Question: im new at learning python (first programming language learned at university was C) and want to write a little card-game step by step as a practice. More specifically it's about a Texas Holdem Poker game.
I wrote a class 'cPlayer' with all relevant attributes.
'''
class cPlayer(object):
def __init__ (self, id=0, name='', hand=[], credit=1000):
self.id=id
self.name=name
self.hand=hand
self.credit=credit
'''
Then I made a list of playing cards, and shuffled it.
'''
deck=[]
for i in range(0,4):
for j in range(0,13):
deck.append([value[j], suit[i]])
shuffle(deck)
'''
Further I have a List, which is filled with 6 'cPlayer' via a for-loop.
'''
list_of_players=[]
for i in range(PLAYERS):
x=cPlayer()
x.id=i+1
x.name=i+1
for j in range(2):
x.hand.append([0,0])
list_of_players.append(x)
'''
In the first step, i just want to give each 'cPlayer' a 'hand', which is a list of two cards, which again is a list of two values ('value' and 'suit'). Therefor I wrote a function:
'''
def deal_hole_cards():
for i in range(2):
for j in range(len(list_of_players)):
list_of_players[j].hand[i]=deck.pop()
'''
To check everything I made some print functions. The relevant one is this one:
'''
def print_hands():
print '==HANDS=='
for i in range(len(list_of_players)):
print dict_player[list_of_players[i].name] +' ',
print_card(list_of_players[i].hand[0])
print_card(list_of_players[i].hand[1])
print ''
'''
What I get now, is something like this:

Each "Player" gets the same hand after the loop. Somehow all previous hands get overwritten by the last latest use of 'pop()'. This must be a reference problem. But how can I fix it, so that each player has a different hand of cards? I googled and found some similiar problems but couldn't find the right solution for me.
Note: For the prints I translate the card-values and the player-names via dictionaries that work fine.
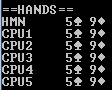
Answer: So as noted you should not use a mutable as default value in your signature, but this is not your main problem. I think you are not unpacking the values correctly. You should not append, but overwrite the values.
During creation you should set the default:
'''
x.hand = [[0,0], [0,0]]
list_of_players.append(x)
'''
And when adding popping the deck, use this method instead of append:
'''
for j in range(len(list_of_players)):
list_of_players[j].hand = [deck.pop(),deck.pop()]
'''
By using append you are referencing the same list as you thought.
Whole version:
'''
from random import shuffle
PLAYERS = 6
class cPlayer(object):
def __init__ (self, id=0, name='', hand=[], credit=1000):
self.id=id
self.name=name
self.hand=hand
self.credit=credit
deck = []
for i in range(0,4):
for j in range(0,13):
deck.append([i,j])
shuffle(deck)
list_of_players = []
for i in range(PLAYERS):
x=cPlayer()
x.id=i+1
x.name=i+1
x.hand = [[0,0], [0,0]]
list_of_players.append(x)
def deal_hole_cards():
for j in range(len(list_of_players)):
list_of_players[j].hand = [deck.pop(),deck.pop()]
deal_hole_cards()
for i in list_of_players:
print i.id, i.hand
'''
Output:
'''
1 [[0, 12], [0, 7]]
2 [[3, 9], [1, 1]]
3 [[1, 6], [3, 3]]
4 [[3, 5], [2, 9]]
5 [[2, 3], [1, 5]]
6 [[1, 11], [2, 4]]
'''
I know I'm missing the unicode stuff, but that should be trivial.